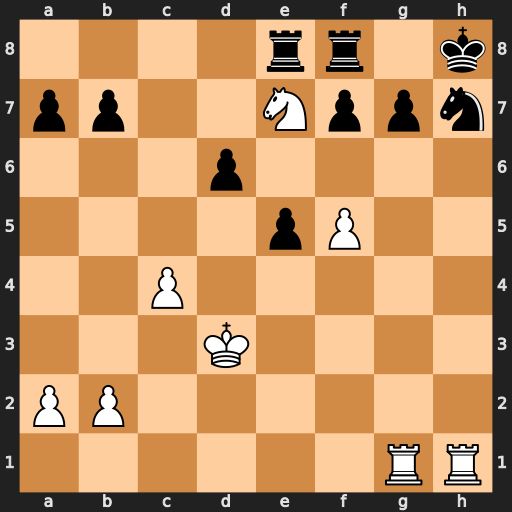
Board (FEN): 4rr1k/pp2Nppn/3p4/4pP2/2P5/3K4/PP6/6RR
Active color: w
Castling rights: -
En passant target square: -
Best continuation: Rxh7+ Kxh7 Rh1#